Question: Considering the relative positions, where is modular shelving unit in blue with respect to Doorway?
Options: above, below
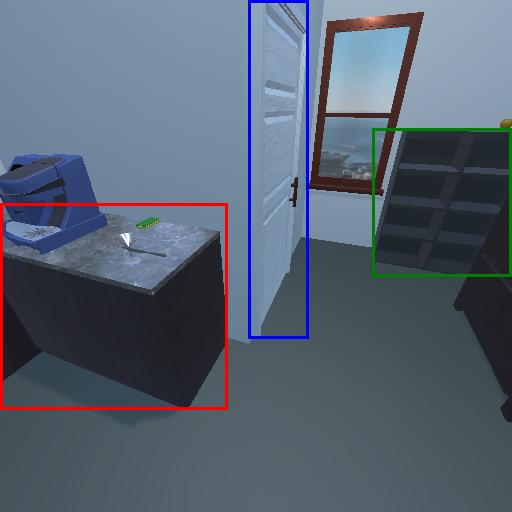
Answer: above